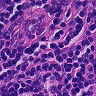
Metastatic tissue present: no